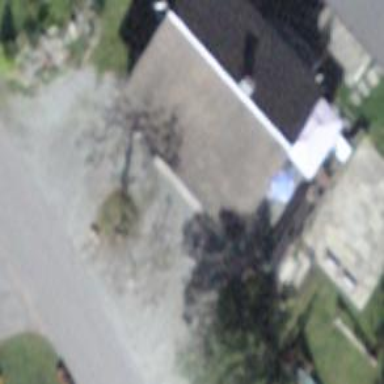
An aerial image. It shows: Restaurant.